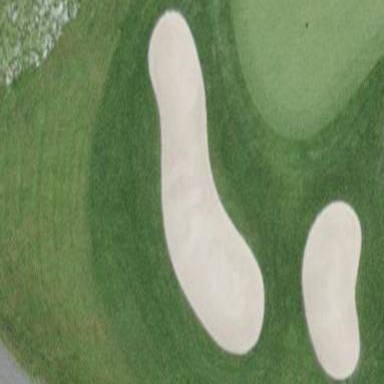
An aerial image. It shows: Golf bunker.